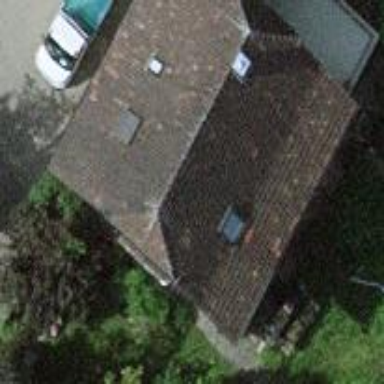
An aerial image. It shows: Residential building with half-hipped roof shape.